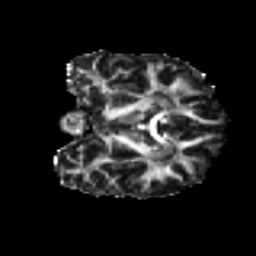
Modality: FA
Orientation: coronal
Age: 23
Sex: female
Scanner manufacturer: ge
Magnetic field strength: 3 T
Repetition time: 7.8 s
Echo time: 0.0606 s